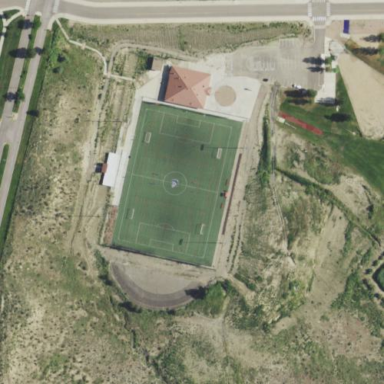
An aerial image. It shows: Grassy pitch designated for soccer and lacrosse.